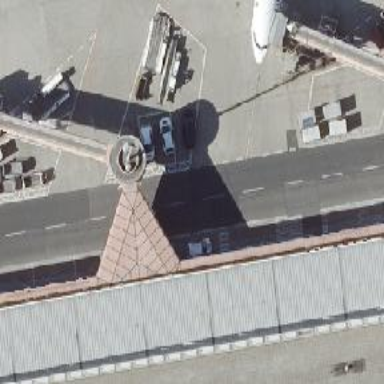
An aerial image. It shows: Airport gate.